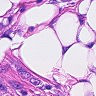
Metastatic tissue present: yes